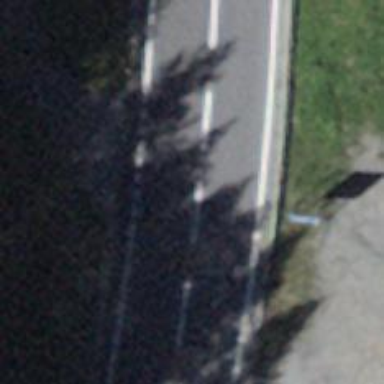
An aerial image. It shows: Primary highway.